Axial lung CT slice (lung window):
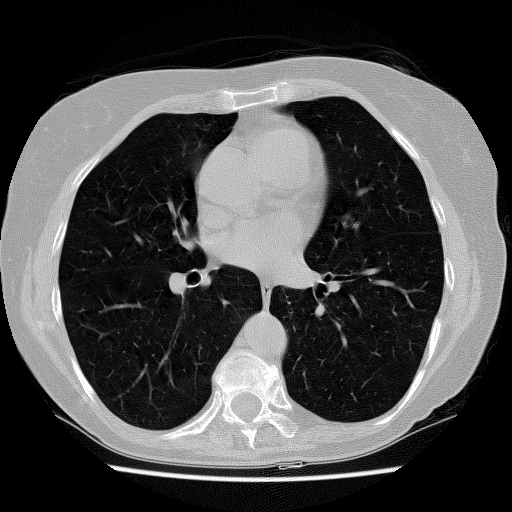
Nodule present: no